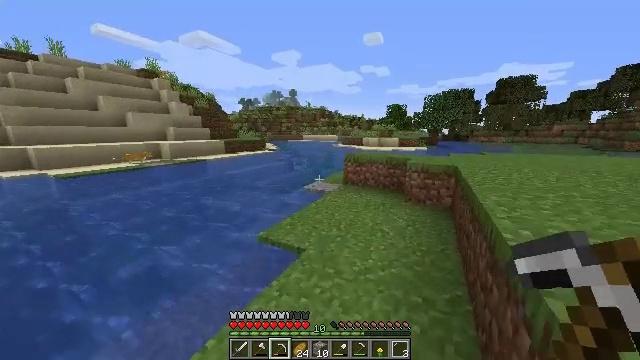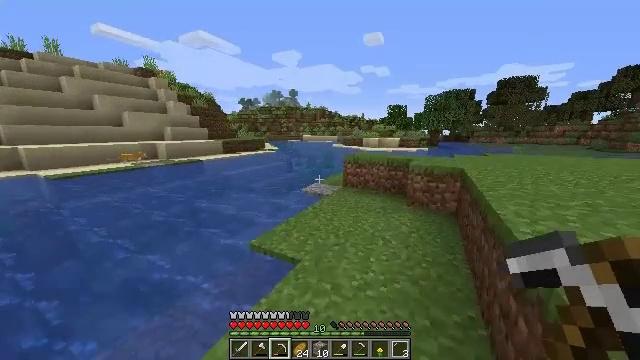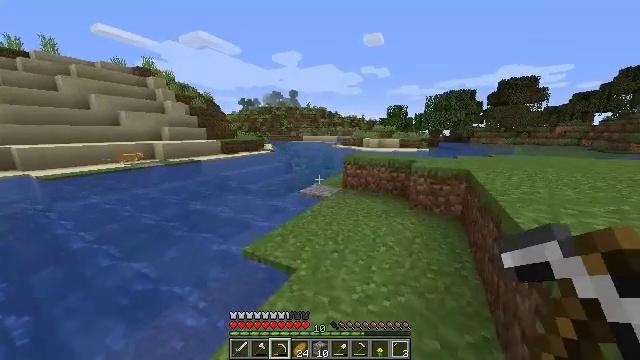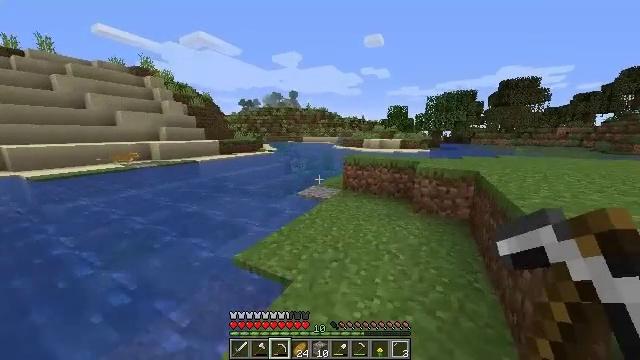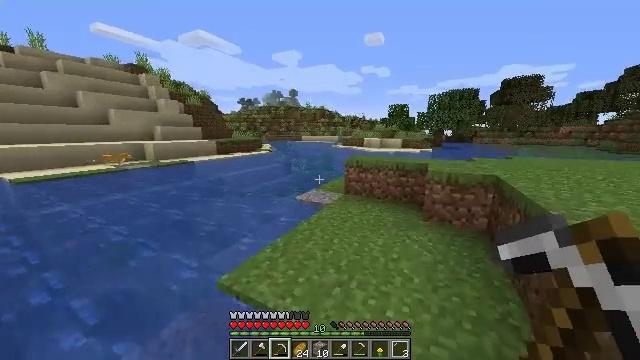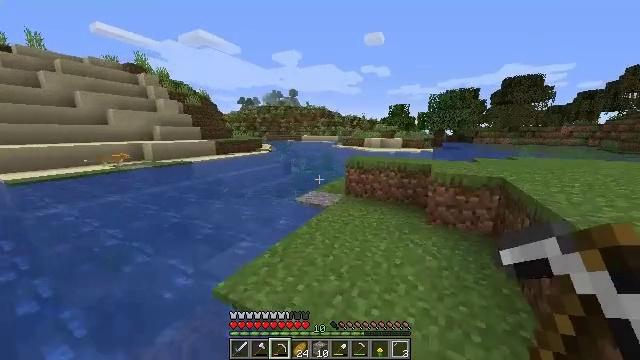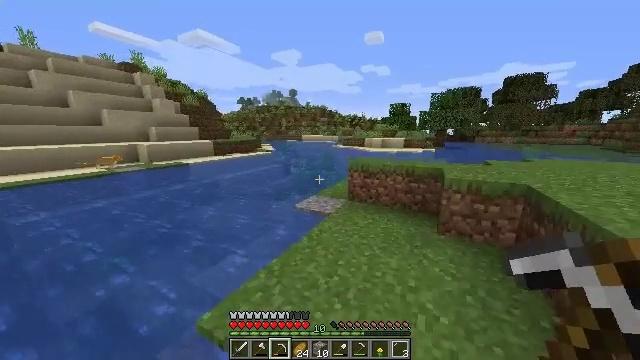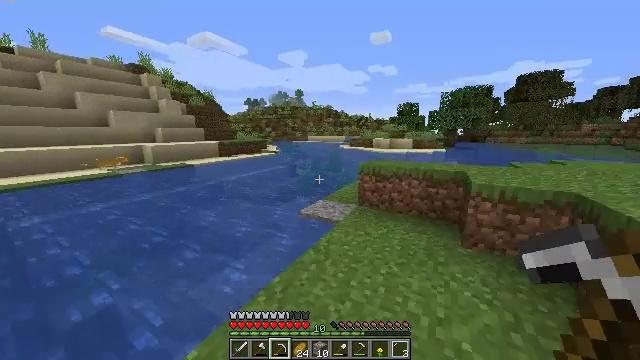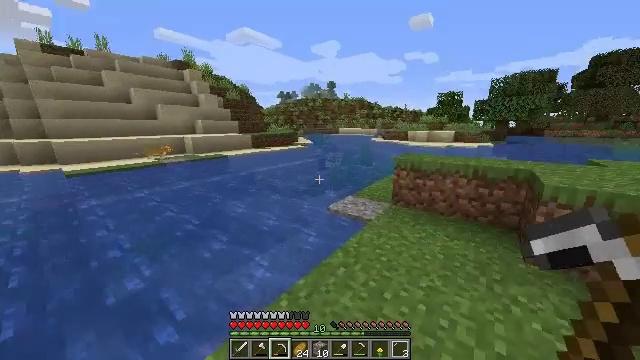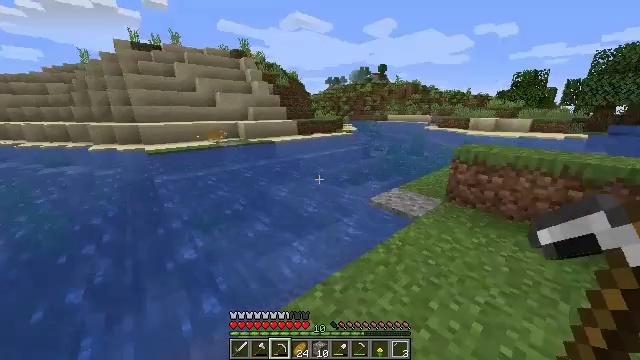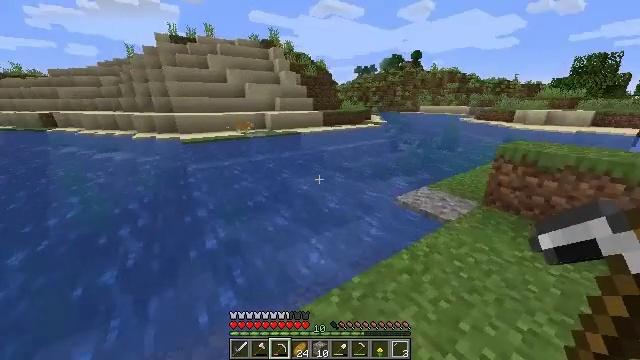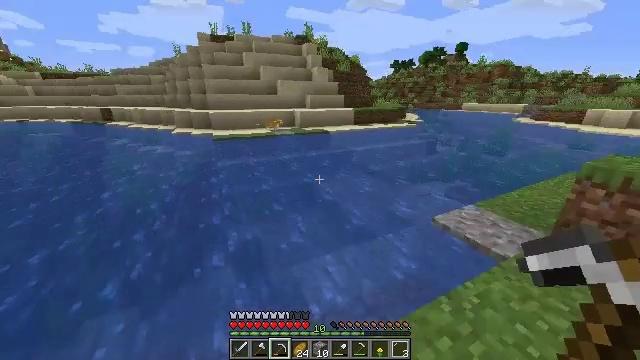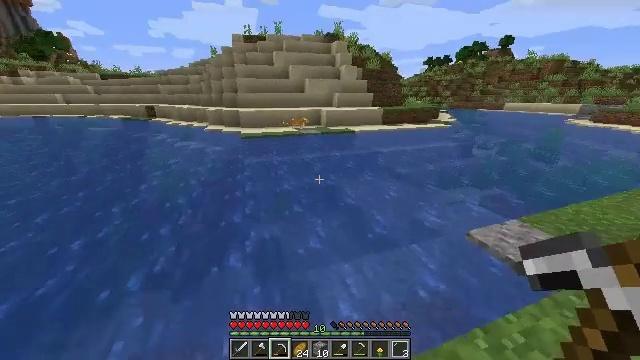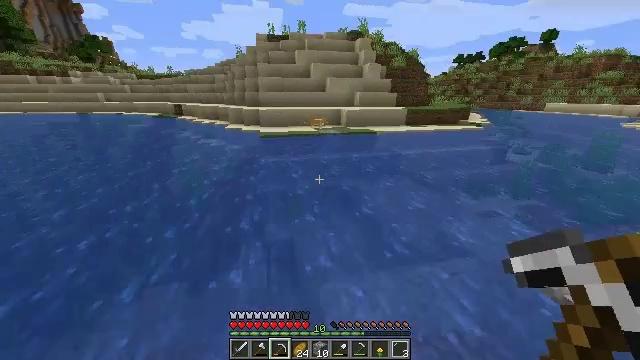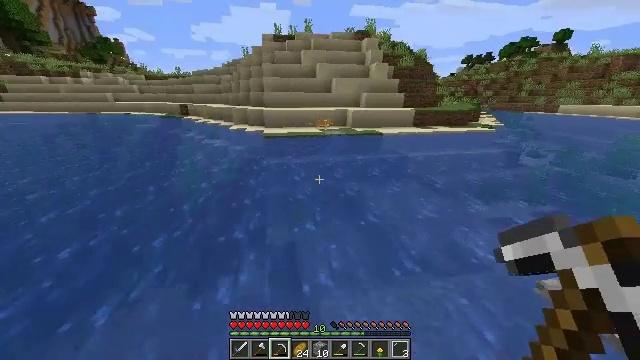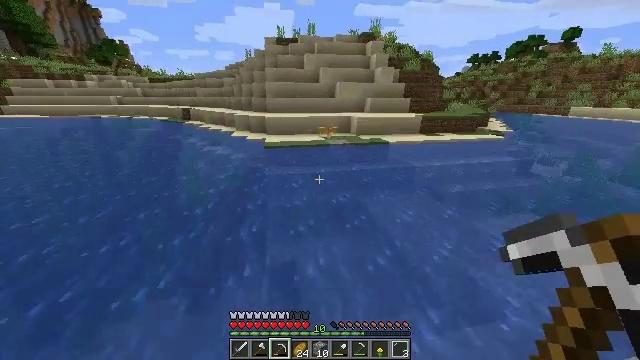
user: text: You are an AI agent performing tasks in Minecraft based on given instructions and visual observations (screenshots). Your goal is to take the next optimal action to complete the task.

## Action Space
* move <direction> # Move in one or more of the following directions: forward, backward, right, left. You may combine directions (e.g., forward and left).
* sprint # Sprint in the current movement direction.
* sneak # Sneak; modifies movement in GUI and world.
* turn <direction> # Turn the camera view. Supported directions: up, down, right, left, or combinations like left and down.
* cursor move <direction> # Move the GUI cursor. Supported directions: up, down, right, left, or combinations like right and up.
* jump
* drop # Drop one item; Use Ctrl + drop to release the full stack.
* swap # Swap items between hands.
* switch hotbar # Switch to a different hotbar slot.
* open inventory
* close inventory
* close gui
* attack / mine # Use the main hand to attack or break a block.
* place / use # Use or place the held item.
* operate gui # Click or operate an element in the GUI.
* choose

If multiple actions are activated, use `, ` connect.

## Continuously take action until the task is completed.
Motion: motion action
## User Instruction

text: Mine oak leaves.
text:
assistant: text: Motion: move forward
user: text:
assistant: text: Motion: move forward
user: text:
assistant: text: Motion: move forward
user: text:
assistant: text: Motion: move forward
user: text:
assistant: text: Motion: move forward
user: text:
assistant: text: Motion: move forward
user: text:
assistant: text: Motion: move forward, turn left
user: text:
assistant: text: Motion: move forward, sprint, turn left and down
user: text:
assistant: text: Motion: move forward, sprint, turn left and down
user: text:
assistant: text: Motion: move forward, sprint, turn left and down
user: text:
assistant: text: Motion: move forward, turn left
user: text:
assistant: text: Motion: move forward, turn left
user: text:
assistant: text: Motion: move forward, turn left
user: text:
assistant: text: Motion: move forward, turn left
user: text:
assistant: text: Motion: move forward, jump
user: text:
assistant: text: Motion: move forward, turn left, jump
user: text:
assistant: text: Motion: move forward, turn left and up, jump
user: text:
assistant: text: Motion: move forward, turn left and up, jump
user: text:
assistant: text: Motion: move forward, jump
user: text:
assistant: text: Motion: move forward, jump
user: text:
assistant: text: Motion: move forward, jump
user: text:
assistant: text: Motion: move forward, jump
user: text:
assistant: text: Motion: move forward, jump
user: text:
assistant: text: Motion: move forward, jump
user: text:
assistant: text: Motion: move forward, jump
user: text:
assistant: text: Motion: move forward, turn up, jump
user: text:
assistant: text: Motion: move forward, turn up, jump
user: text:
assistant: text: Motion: move forward, jump
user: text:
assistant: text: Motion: move forward, jump
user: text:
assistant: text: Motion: move forward, jump